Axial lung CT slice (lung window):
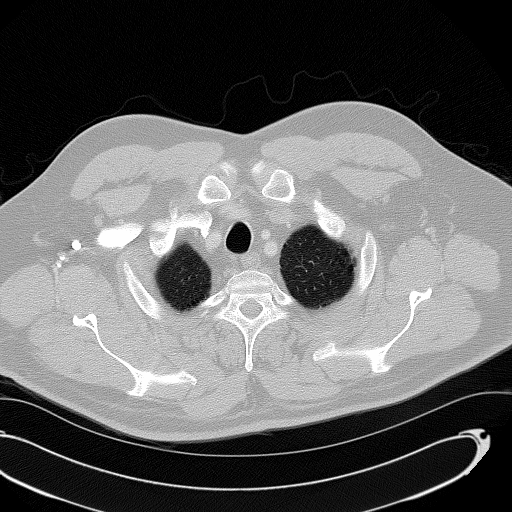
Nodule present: no